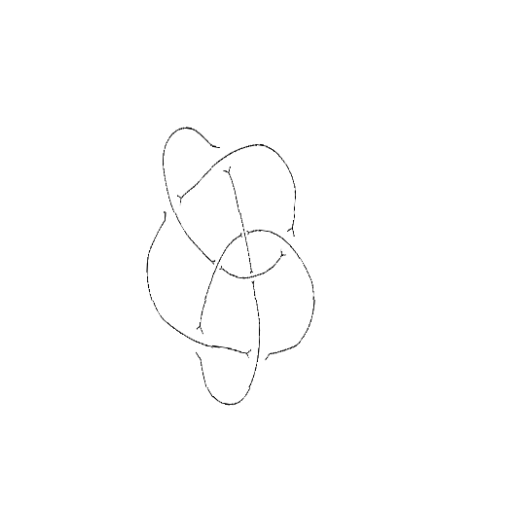
Crossing number: 8